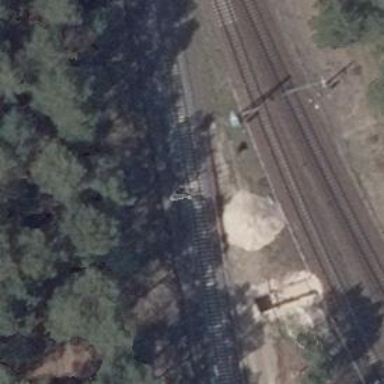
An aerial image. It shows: Junction on the railway.